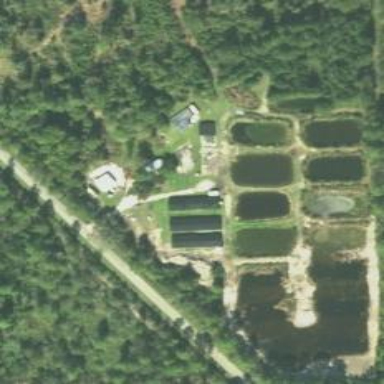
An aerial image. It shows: Area dedicated to aquaculture.